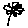
Label: flower